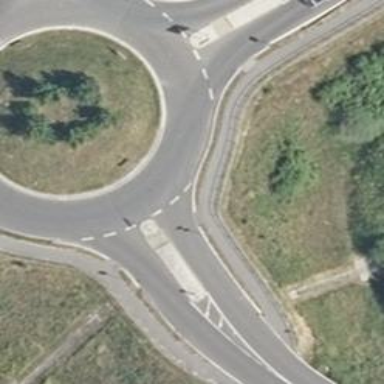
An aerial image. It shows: Traffic calming island.